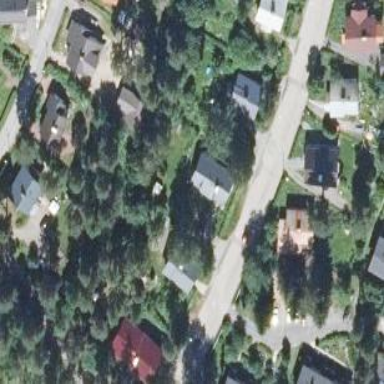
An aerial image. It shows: Residential area.